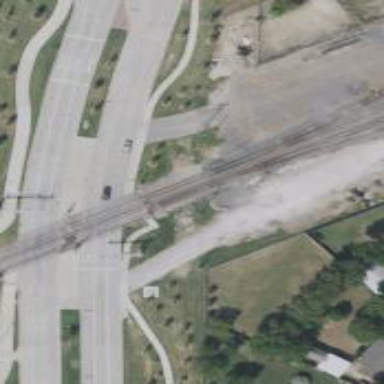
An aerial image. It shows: Railway crossing with lights and saltire markings. The crossing has full barrier.